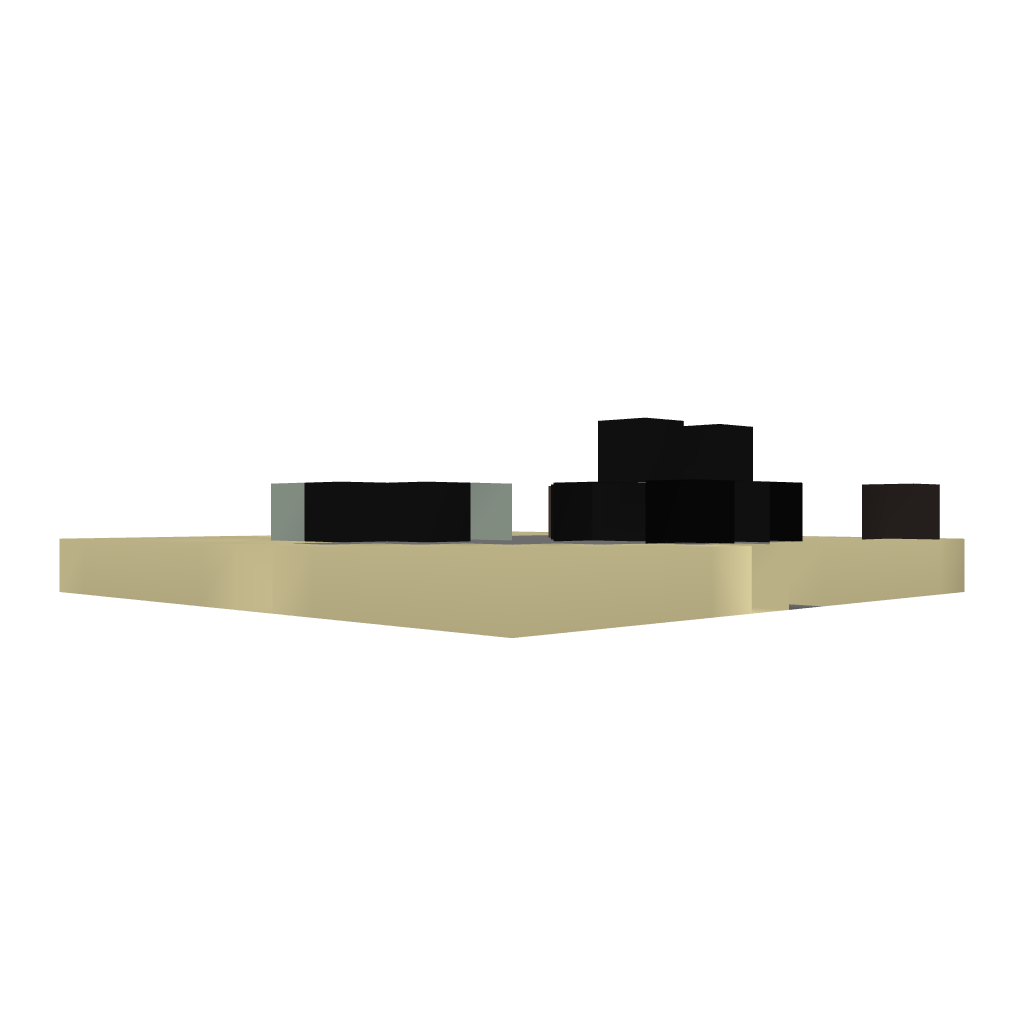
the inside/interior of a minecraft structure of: Map teleportation System